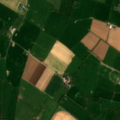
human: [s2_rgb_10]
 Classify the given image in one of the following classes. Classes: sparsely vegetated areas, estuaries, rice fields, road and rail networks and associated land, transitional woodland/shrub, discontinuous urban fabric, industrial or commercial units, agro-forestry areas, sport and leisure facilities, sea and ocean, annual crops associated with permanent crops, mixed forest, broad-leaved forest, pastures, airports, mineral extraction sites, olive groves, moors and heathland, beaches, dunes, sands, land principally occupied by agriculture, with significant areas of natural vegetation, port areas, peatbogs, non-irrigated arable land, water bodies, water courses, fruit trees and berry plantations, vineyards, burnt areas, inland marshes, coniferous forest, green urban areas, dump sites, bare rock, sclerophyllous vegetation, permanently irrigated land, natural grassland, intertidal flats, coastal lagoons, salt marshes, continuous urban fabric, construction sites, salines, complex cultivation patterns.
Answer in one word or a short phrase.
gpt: non-irrigated arable land, pastures